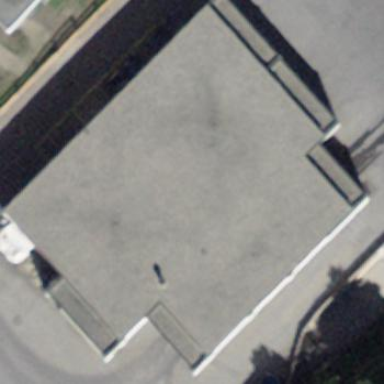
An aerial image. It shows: Building with flat roof.